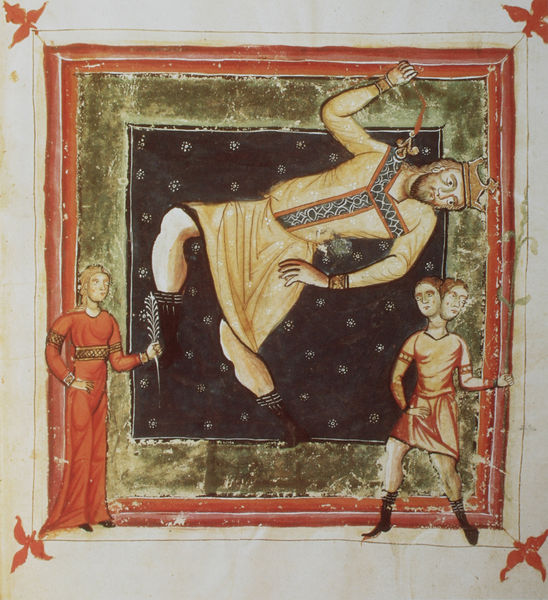
Titel: Liber astrologiae, Jupiter in seinen Gegenhäusern
Künstler: Georgius Fendulus
Standort: Paris
Institution: Bibliothèque Nationale.
Schlagwörter: blau, blätter, feder, gemälde, gott, himmel, kampf, kopf, mann, nackt, umhang, gelb, grün, menschen, blume, braun, frau, grau, haar, kleid, kleider, köpfe, männer, nacht, orange, schwarz, zeichnung, gürtel, rot, tuch, beige, muster, ornament, tanz, teppich, bart, gesichter, arme, falten, rahmen, bild, gelehrte, goldrahmen, figur, gewand, gold, haare, adel, gewänder, borte, kontrast, krone, rosa, schräg, beine, sprung, papier, liegen, umrisse, zwei, ähre, rand, figuren, könig, bordüre, einfach, palme, palmwedel, faltenwurf, fallen, gestalt, hängen, buch, orient, stern, umriß, flug, zweig, schweben, sternbild, sterne, seite, illustration, stiefel, herrscher, allegorie, entwurf, lilie, gestalten, buchseite, palmzweig, arabisch, armreif, muskel, mittelalter, fall, sturz, ahorn, heilige, märtyrer, edelmann, lilien, wandbild, tunika, sternzeichen, miniatur, burgfräulein, quadrat, viereck, islam, persien, faus, doppelt, handschrift, doppelrahmen, stifel, buchillustration, buchmalerei, doppelkopf, zweiköpfig, astrologie, zwei köpfe, doppelköpfig, riese, olivenzweig, illumination, teppicj, gld, buchkunst, janus, größenperspektive, jahreswechsel, schematisierung, zweigesichtig, 1500, roter rand, janusköpfigkeit, tunikka, lililen, fliiegt